Question: Determine whether the two graphs given in the figure are isomorphic. If you think they are isomorphic, answer 1; if you think they are not isomorphic, answer 0.
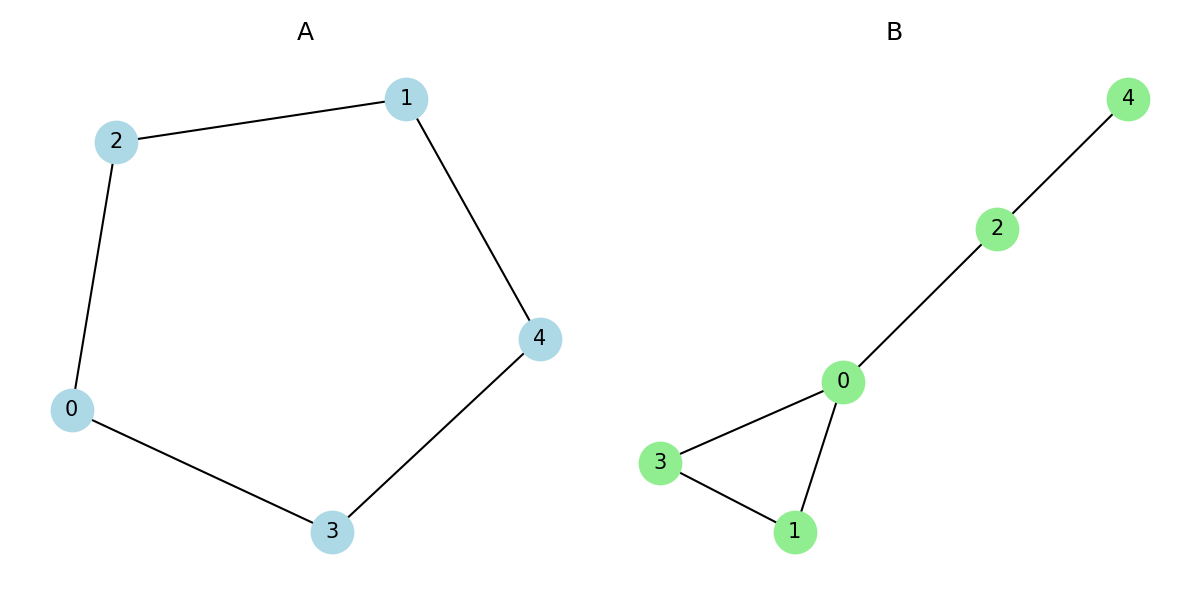
Answer: 0